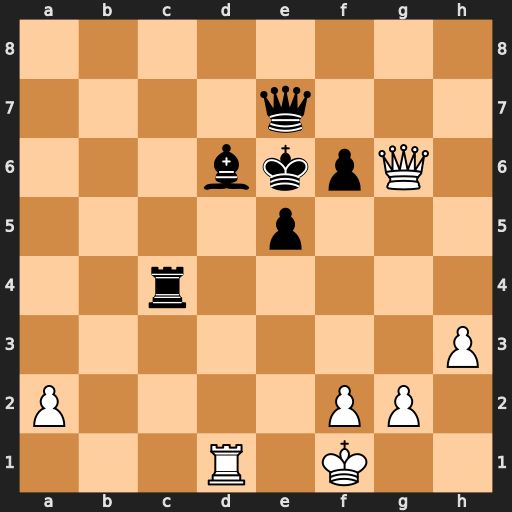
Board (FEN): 8/4q3/3bkpQ1/4p3/2r5/7P/P4PP1/3R1K2
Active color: w
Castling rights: -
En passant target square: -
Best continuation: Qg8+ Qf7 Rxd6+ Kxd6 Qxf7